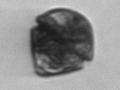
Label: Scrippsiella